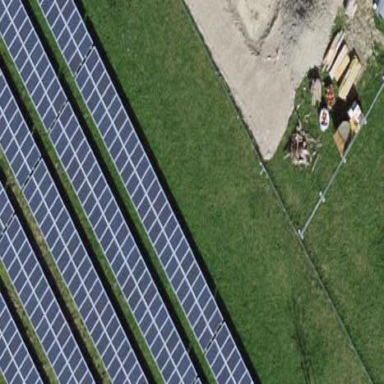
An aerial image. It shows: Solar power generator using photovoltaic panels.